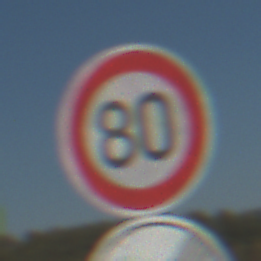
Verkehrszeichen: Geschwindigkeit80
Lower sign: EndeUeberholverbot
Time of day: MorningAfternoon
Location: Outdoor (Nature)
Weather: Clear
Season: Autumn
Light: Natural